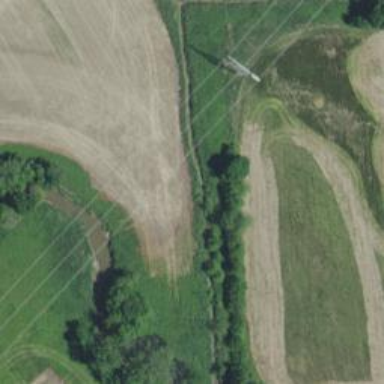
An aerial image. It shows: Abandoned road.